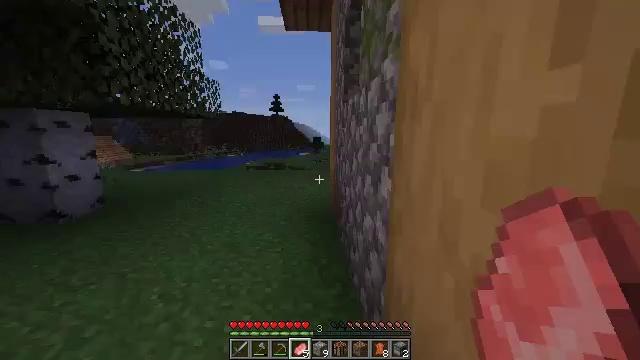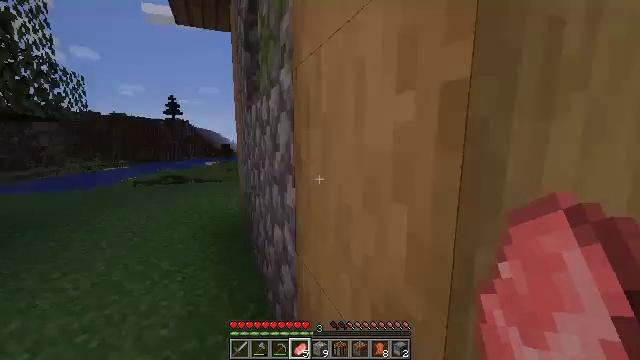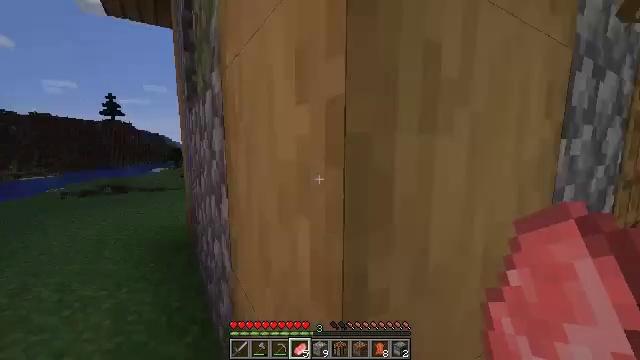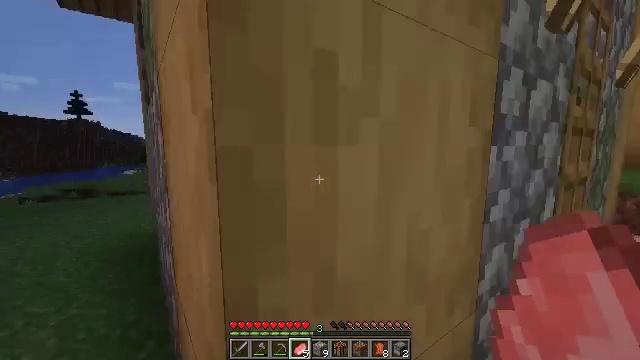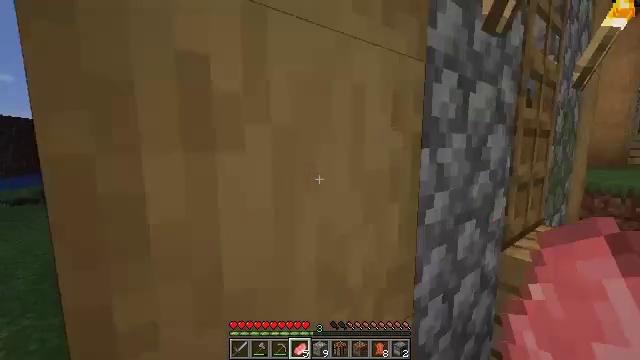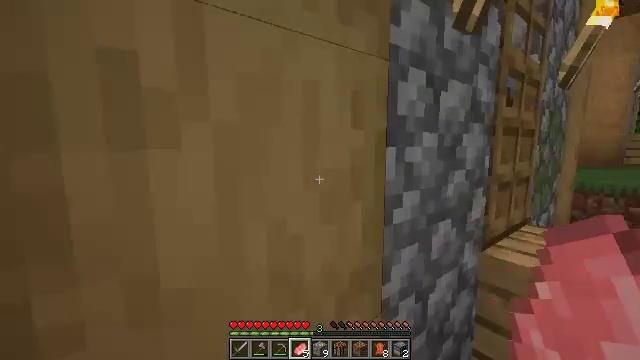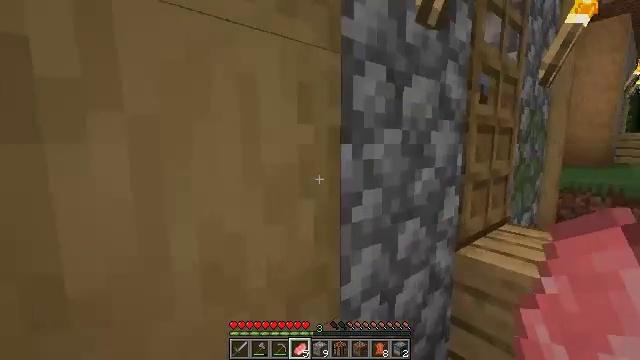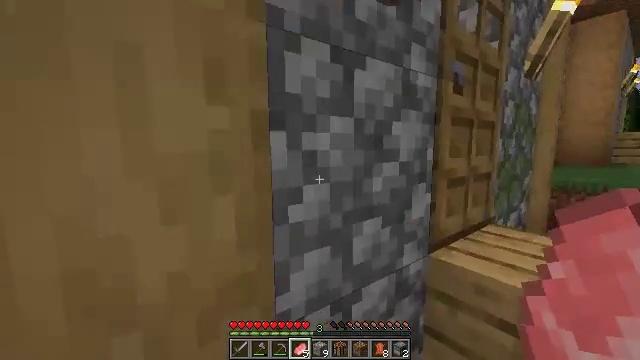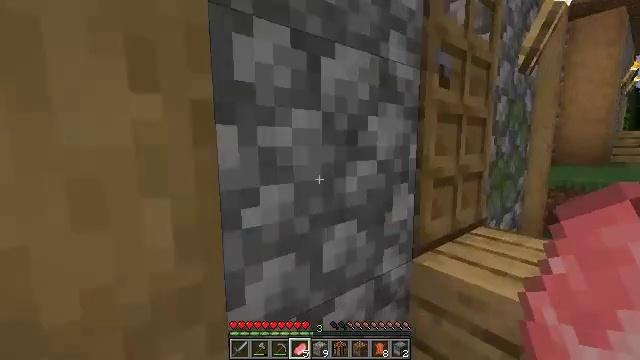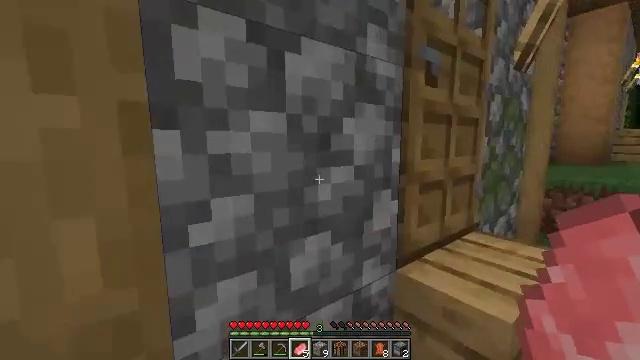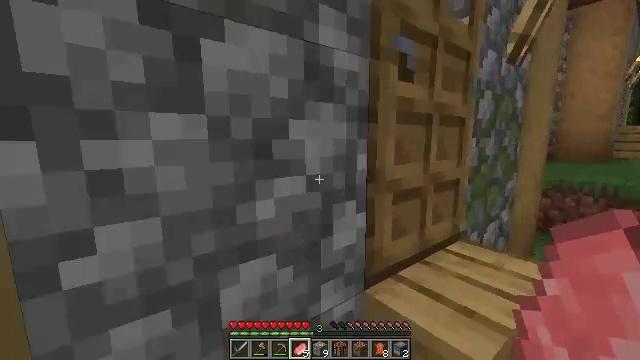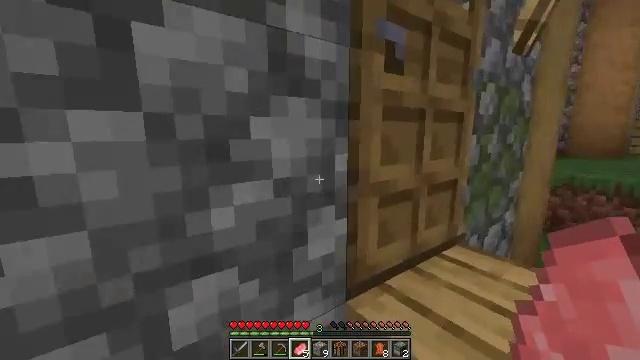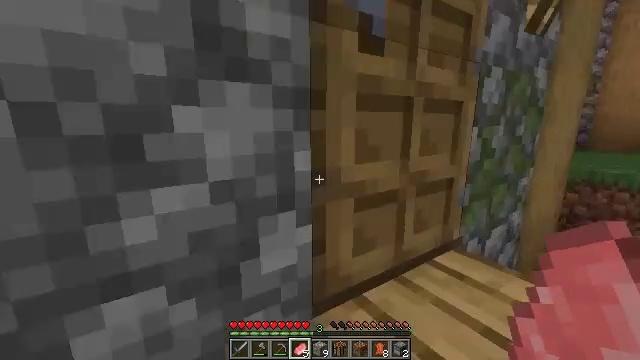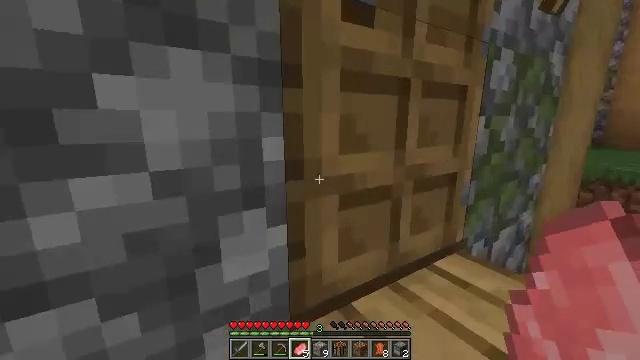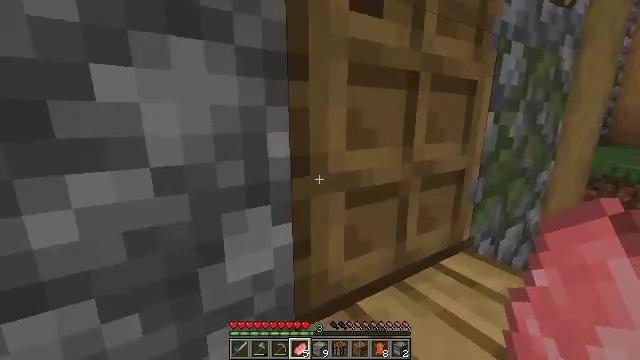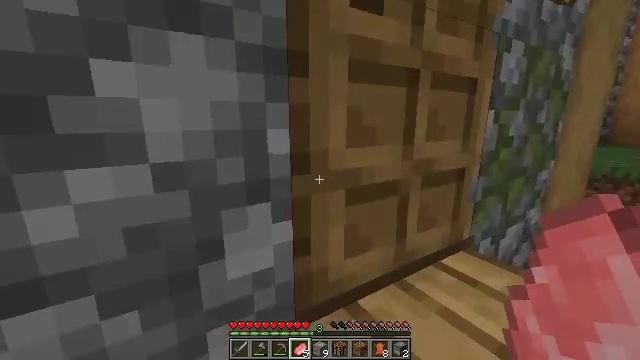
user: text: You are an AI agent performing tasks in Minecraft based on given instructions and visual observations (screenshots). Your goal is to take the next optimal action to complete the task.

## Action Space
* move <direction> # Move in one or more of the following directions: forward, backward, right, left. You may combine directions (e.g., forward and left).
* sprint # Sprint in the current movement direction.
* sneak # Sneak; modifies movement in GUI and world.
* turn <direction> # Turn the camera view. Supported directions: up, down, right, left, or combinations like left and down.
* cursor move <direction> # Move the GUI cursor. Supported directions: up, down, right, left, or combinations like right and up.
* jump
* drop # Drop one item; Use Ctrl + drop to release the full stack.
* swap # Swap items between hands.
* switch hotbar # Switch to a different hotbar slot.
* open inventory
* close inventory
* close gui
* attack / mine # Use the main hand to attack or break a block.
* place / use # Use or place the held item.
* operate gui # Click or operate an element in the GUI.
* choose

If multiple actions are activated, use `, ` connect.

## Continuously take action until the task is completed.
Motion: motion action
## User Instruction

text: Collect the blast furnace by mining it.
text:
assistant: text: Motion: move right, turn right and up
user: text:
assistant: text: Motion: move right, turn right and up
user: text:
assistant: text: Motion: move right, turn right
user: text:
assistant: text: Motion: move right, turn right
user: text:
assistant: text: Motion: move right
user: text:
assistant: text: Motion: move forward and move right
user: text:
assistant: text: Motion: move forward and move right
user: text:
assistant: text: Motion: move forward and move right
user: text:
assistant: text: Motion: move forward and move right
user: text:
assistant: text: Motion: move forward and move right
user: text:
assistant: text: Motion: move forward and move right, turn left and down
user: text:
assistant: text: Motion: move forward and move right, turn left and down
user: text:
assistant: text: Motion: move forward and move right, turn left
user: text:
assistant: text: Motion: move forward and move right
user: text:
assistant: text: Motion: move right
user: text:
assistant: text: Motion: move right
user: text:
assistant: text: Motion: turn left
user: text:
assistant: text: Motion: turn left, use / place
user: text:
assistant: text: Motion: use / place
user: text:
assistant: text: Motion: use / place
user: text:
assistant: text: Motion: move right
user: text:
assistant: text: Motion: move right
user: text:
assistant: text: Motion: move right
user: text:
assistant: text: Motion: move right
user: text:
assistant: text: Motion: move right, turn left
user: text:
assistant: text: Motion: move right, turn left, jump
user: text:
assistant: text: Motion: move forward and move right, turn left, jump
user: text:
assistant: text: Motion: move forward and move right, turn left, jump
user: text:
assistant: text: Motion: move forward and move right, turn left and down, jump
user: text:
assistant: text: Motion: move forward and move right, turn left and down